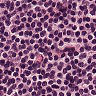
Metastatic tissue present: no